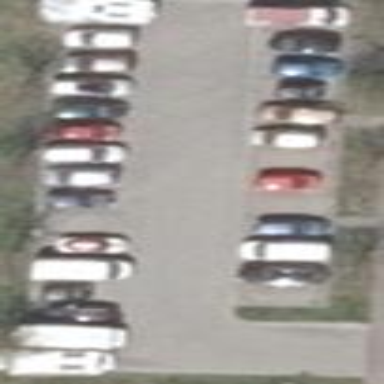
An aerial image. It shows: Parking area with surface.